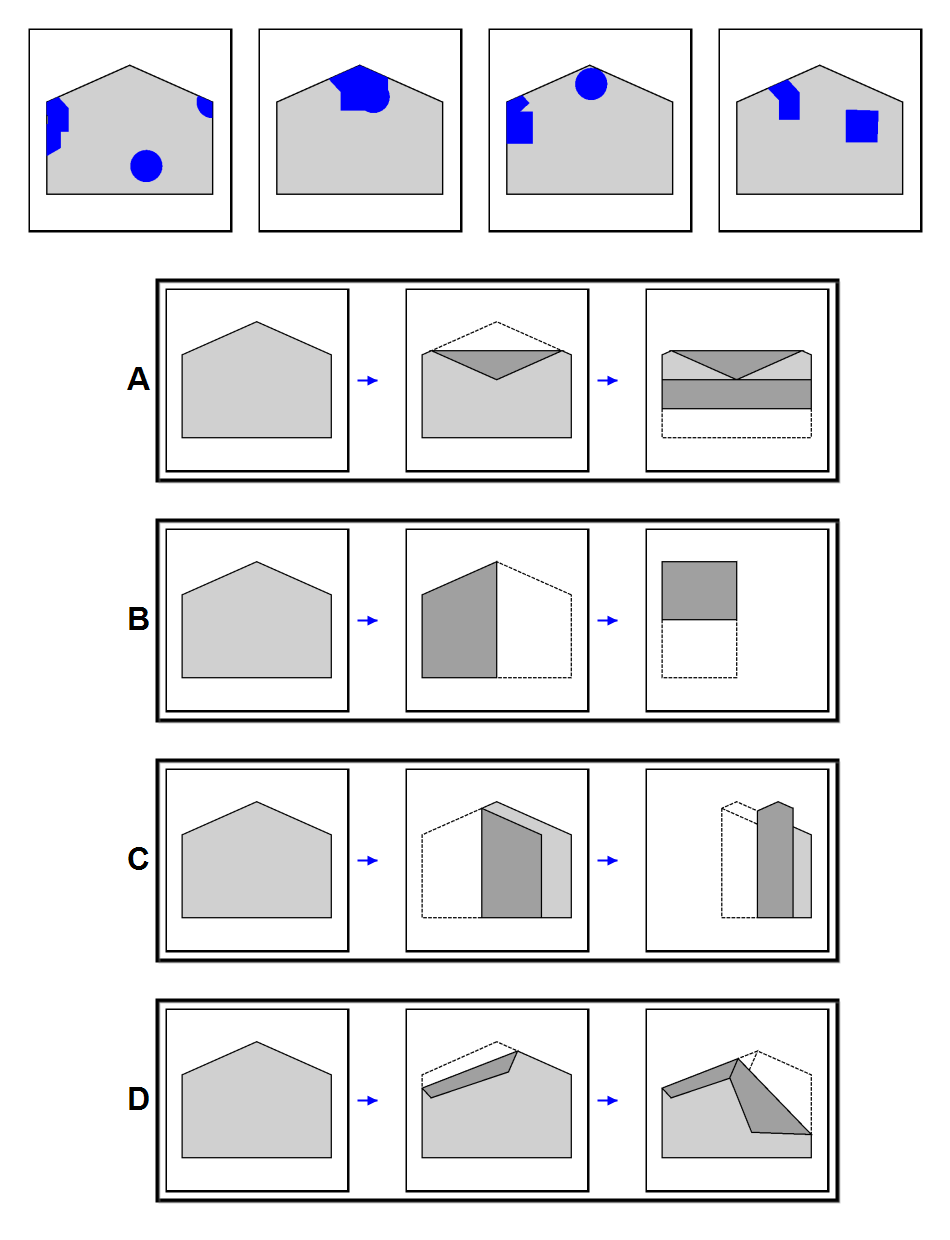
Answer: D